Current action and preconditions to check: trajectory_clear

Your task: For each precondition in the list above, predict whether it will hold at this action.

Consider the current scene as observed from the mobile robot's camera, and analyze the predicted future states of all dynamic agents (e.g., people, animals, vehicles, or any moving entities) within the NEXT SECOND.

IMPORTANT: Only answer "very likely" if you are absolutely certain—based on strong, clear evidence—that a dynamic agent will violate the precondition in the predicted future state. Do NOT answer "very likely" for unlikely, ambiguous, or low-probability risks.

Ask yourself for each precondition: Is there a high probability, with clear and convincing evidence, that the predicted future states of any dynamic agent will interfere with the predicted future state of the currently executing action within the NEXT SECOND, causing that precondition to fail?

Assess the risk level based on these predictions. Use "likely" or "very likely" if motions create a clear risk of interference.

Use "neutral" or "improbable" if agents are nearby but their predicted paths are clearly diverging or non-conflicting.

Failure Risk Categories: "very improbable", "improbable", "neutral", "likely", "very likely"

Answer Format: Output ONLY the probability_of_failure value from these categories: "very improbable", "improbable", "neutral", "likely", "very likely"

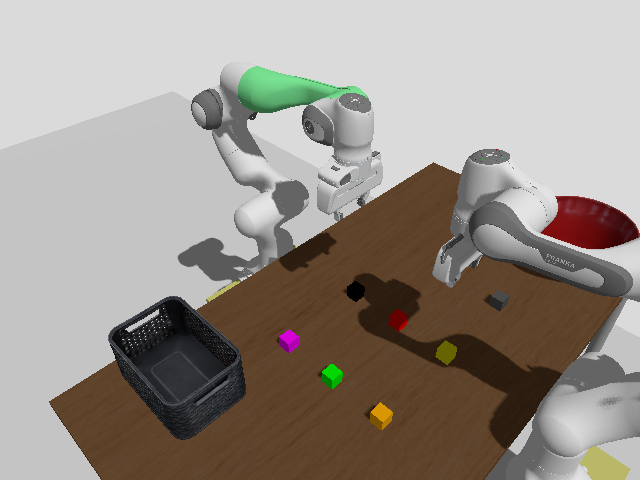

Answer: very improbable